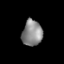
Tissue: lung
Cell type: Others
Senescence score: 0.1908
Nuclear area (px): 508
Mean DAPI intensity: 138.398